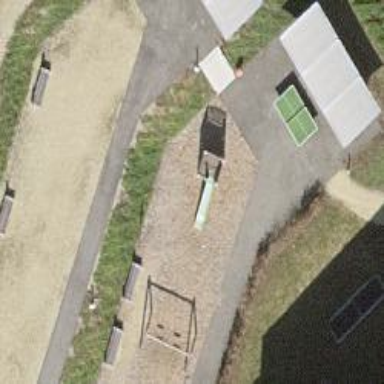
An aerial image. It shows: Playground featuring slide.